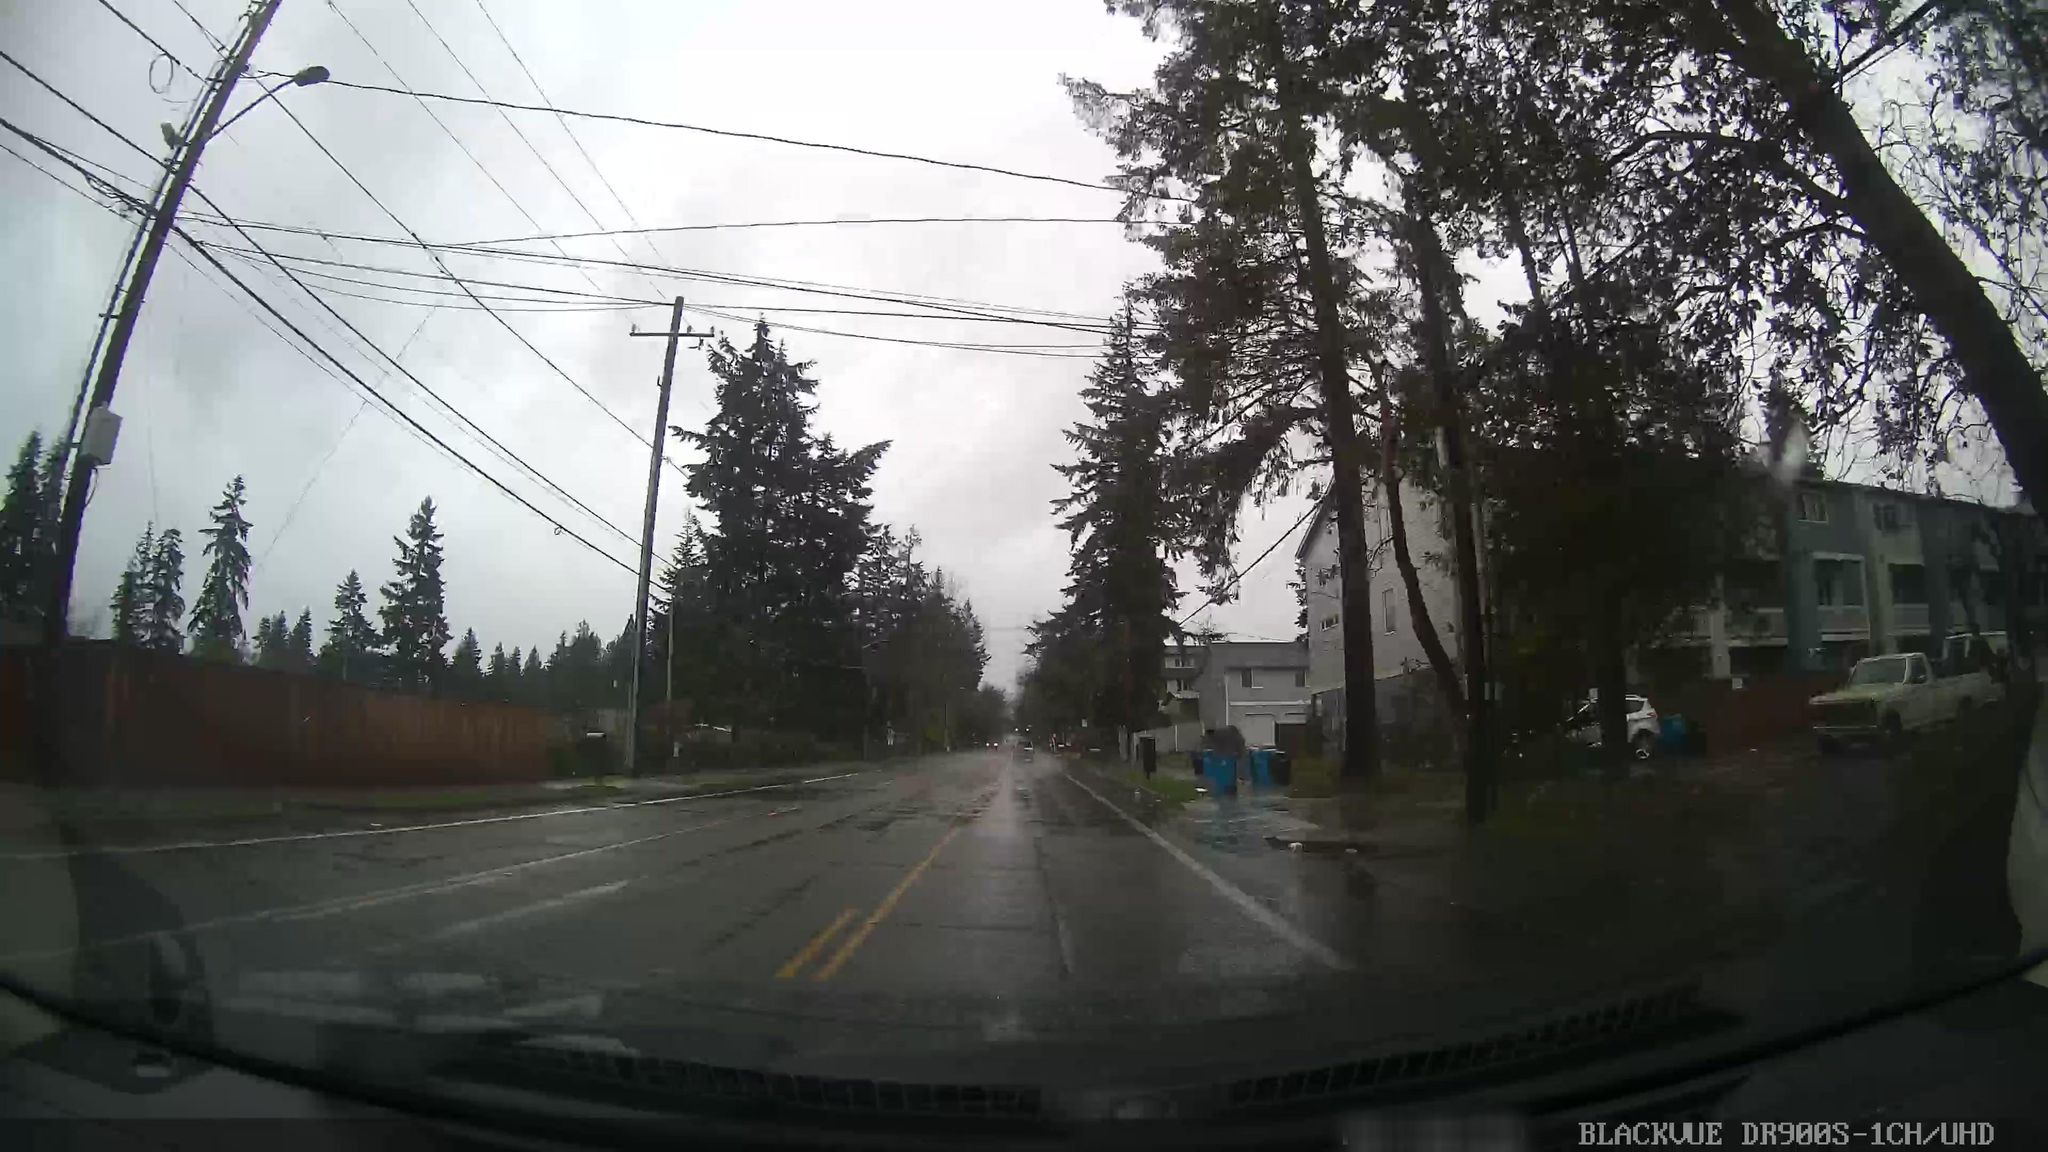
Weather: rainy
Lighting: day
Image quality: good
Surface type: driving surface
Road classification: secondary
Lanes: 3
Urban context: urban centre
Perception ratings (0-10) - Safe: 4.84, Lively: 2.2, Beautiful: 0.96, Boring: 4.1, Depressing: 1.15, Wealthy: 0.92